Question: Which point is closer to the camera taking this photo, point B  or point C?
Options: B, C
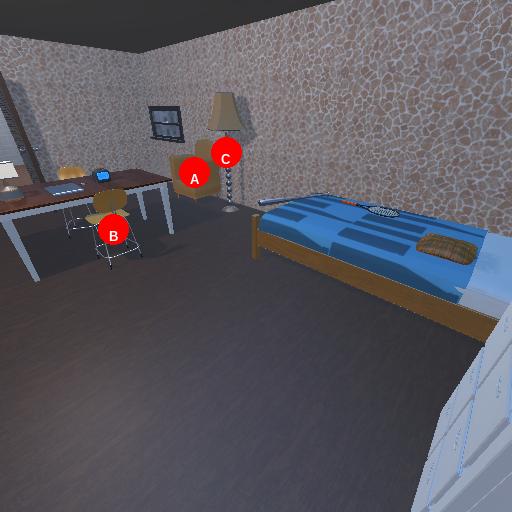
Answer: B